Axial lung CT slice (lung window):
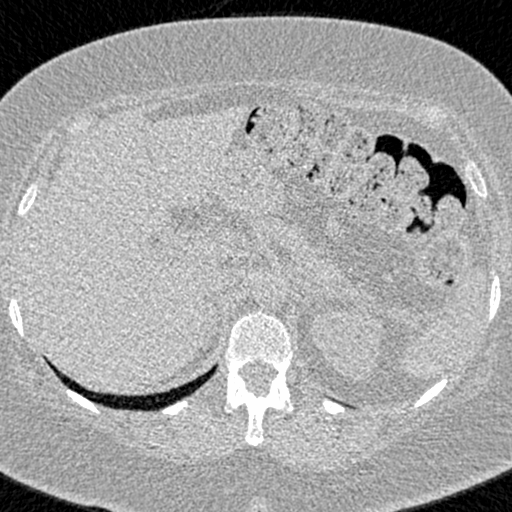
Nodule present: no